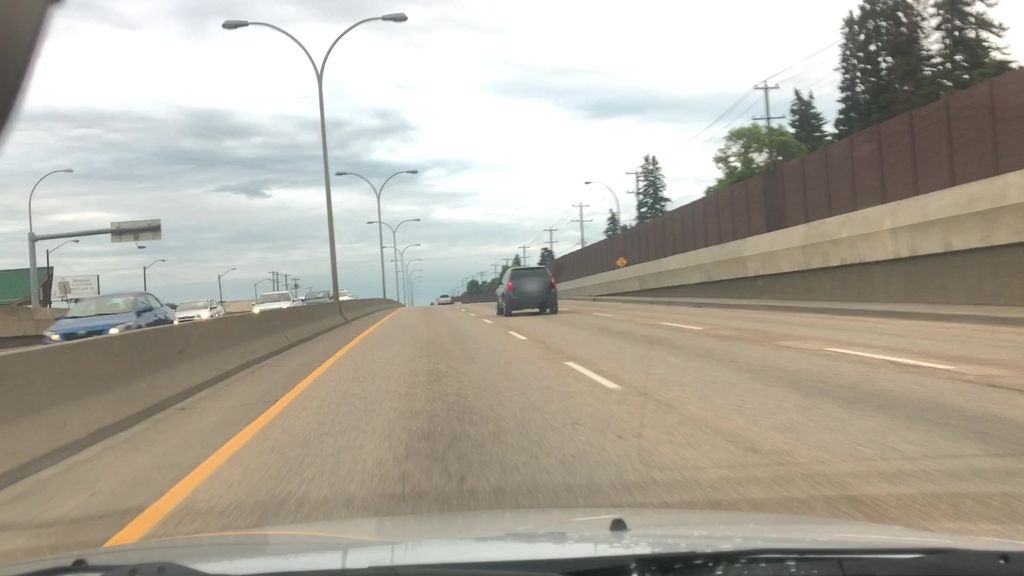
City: edmonton